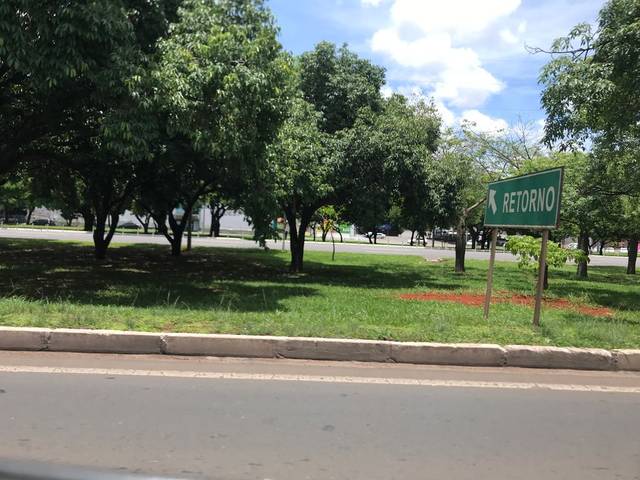
Region: Brazil
Coordinates: -15.798, -47.945